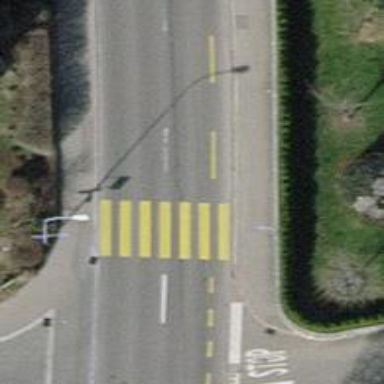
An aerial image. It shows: Uncontrolled zebra crossing on the road.